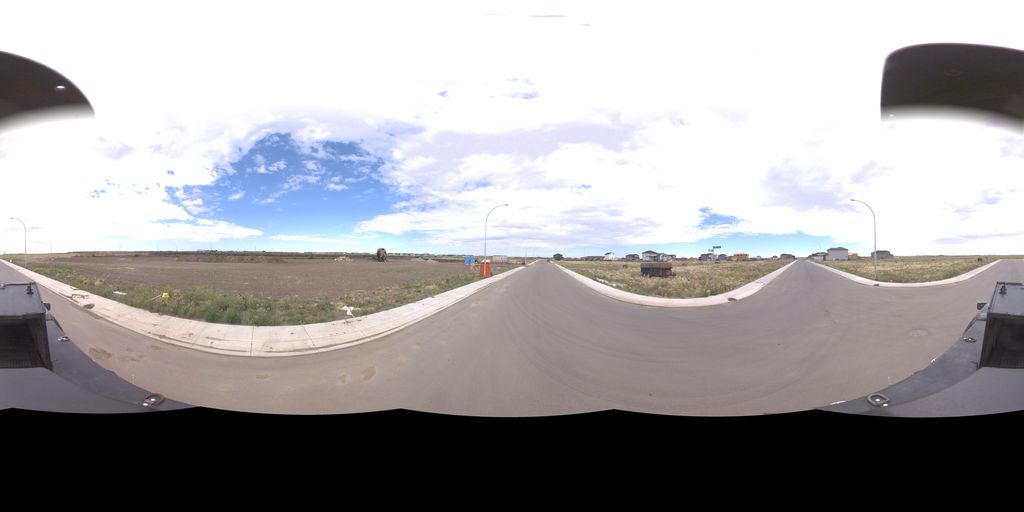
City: saskatoon